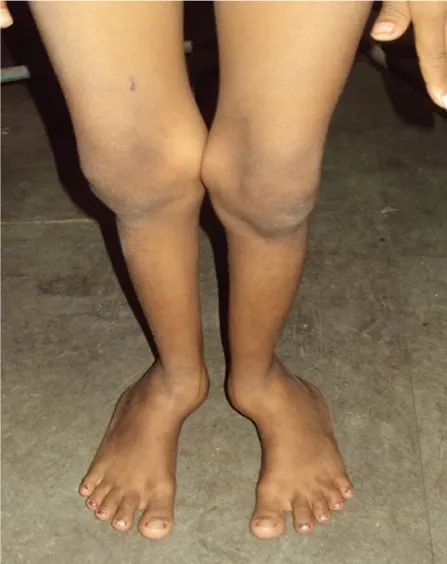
The legs of the patient showing muscle wasting, knock knees, bilateral eversion deformity at ankle joints, and flat feet.
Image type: medical_photograph (skin_photograph)